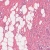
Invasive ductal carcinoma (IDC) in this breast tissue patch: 1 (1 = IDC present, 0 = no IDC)